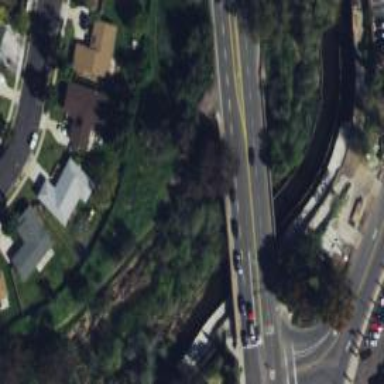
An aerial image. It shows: Primary highway bridge.